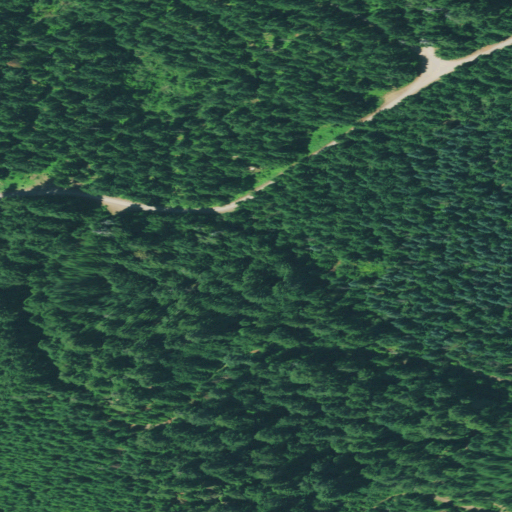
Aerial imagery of gap in Oregon named Windy Pass containing only evergreen forest